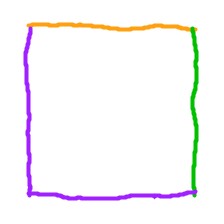
Shape: square